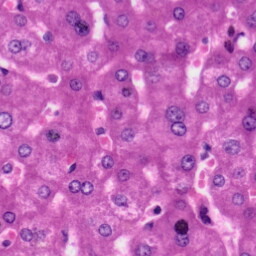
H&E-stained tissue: Liver